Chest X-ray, PA view. Patient: 41 years old, sex M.
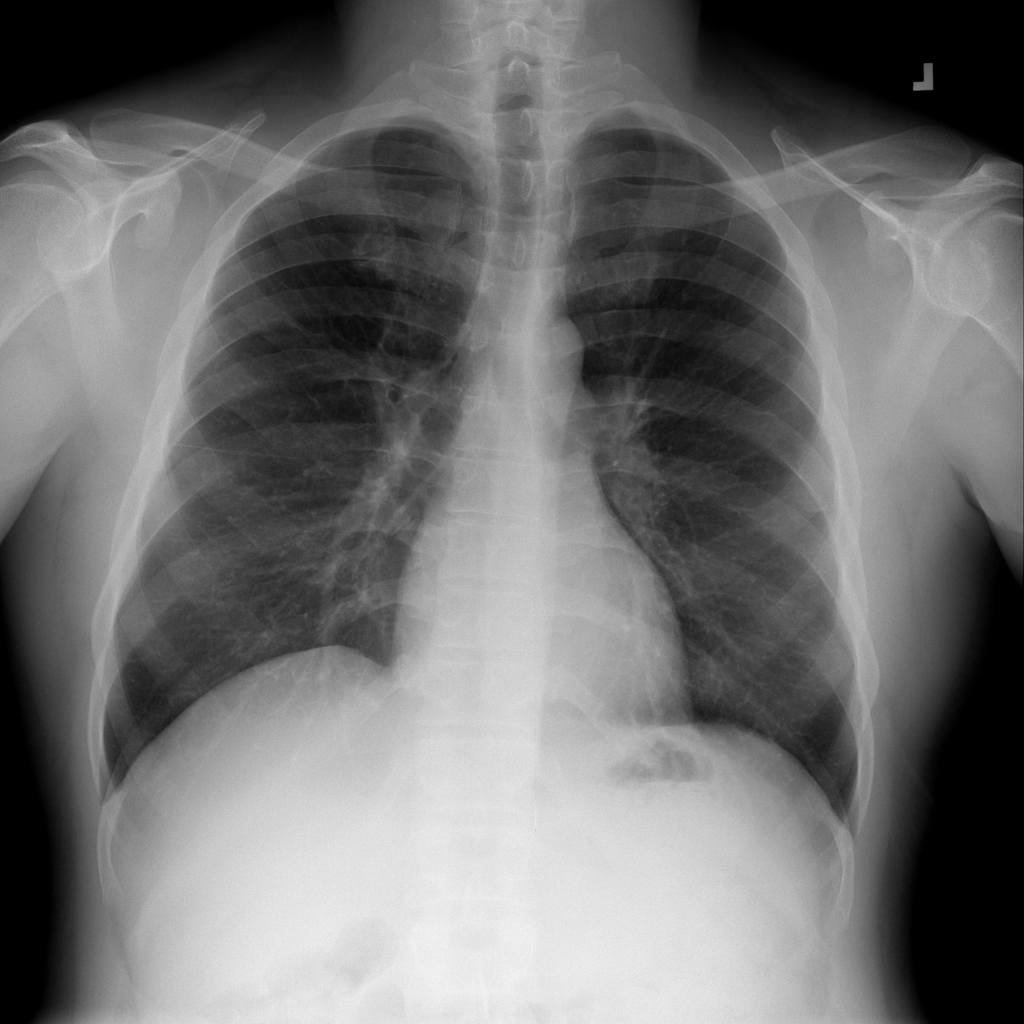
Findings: No Finding